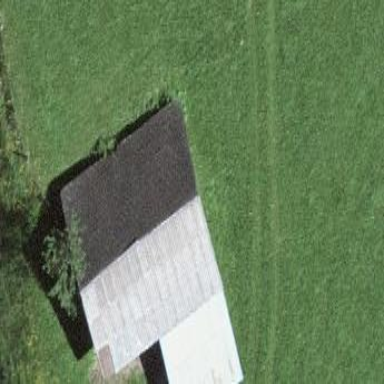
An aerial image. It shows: Rural barn.